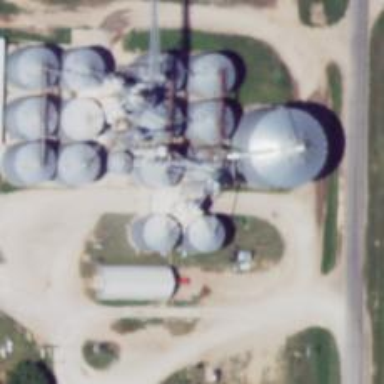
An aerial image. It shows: Silo.